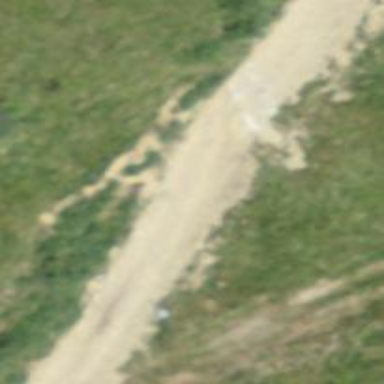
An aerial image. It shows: Service road with pebblestone surface of grade2.